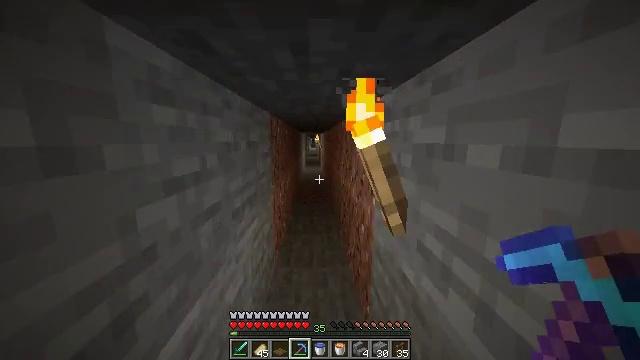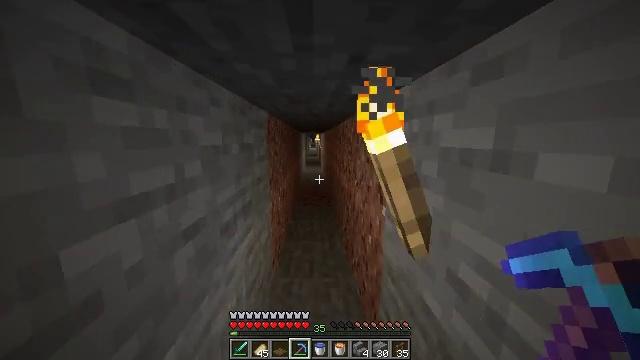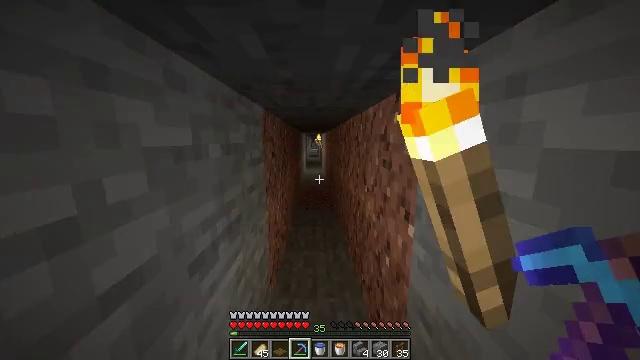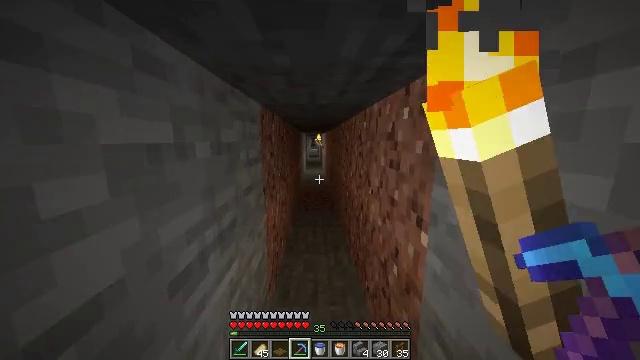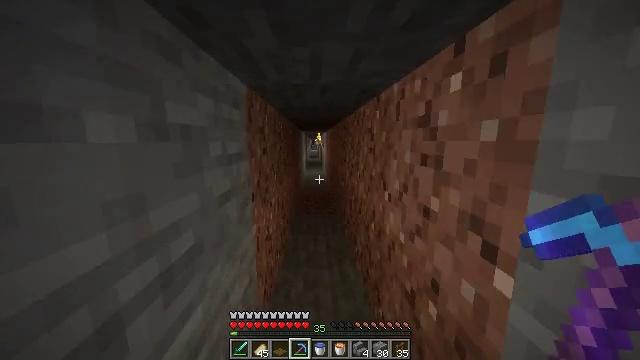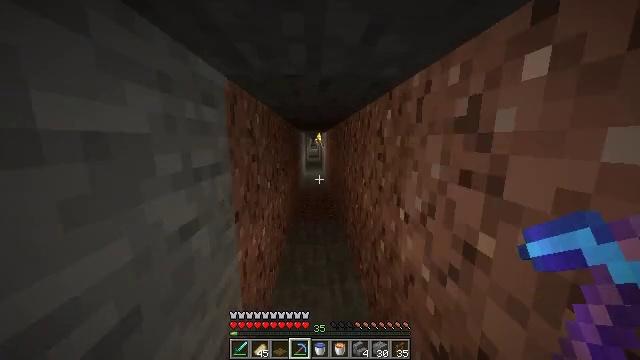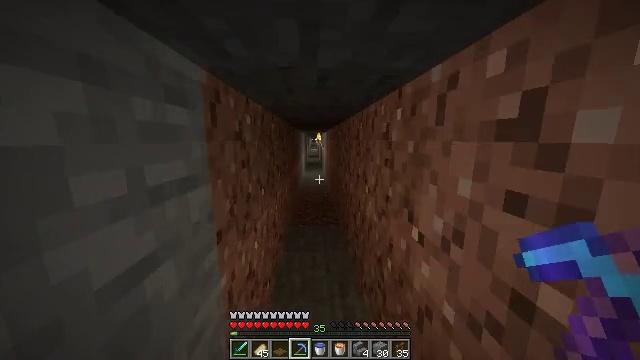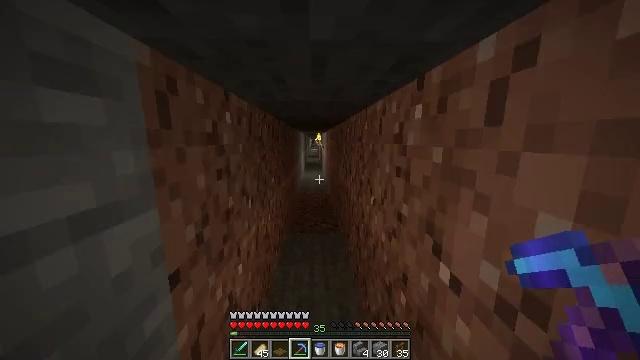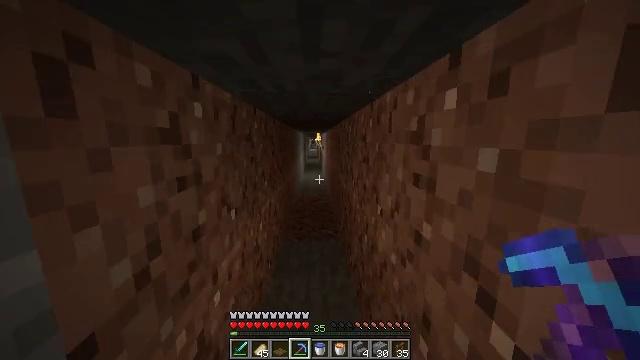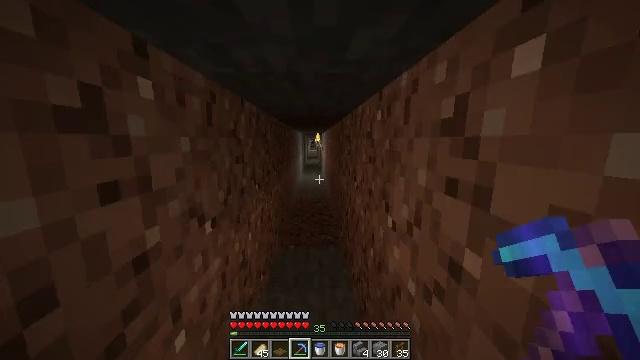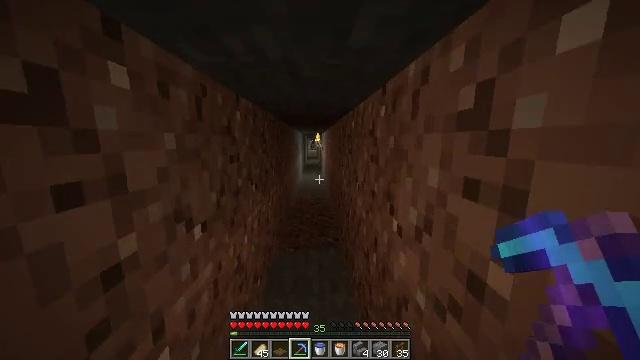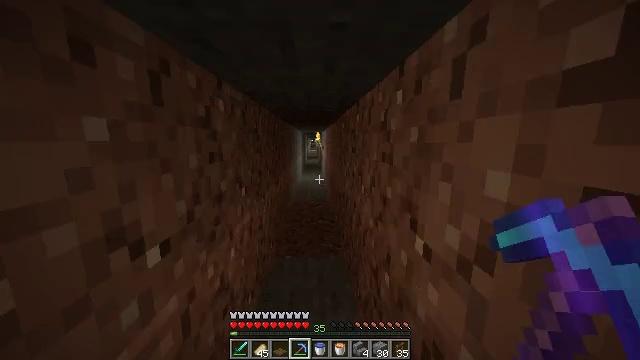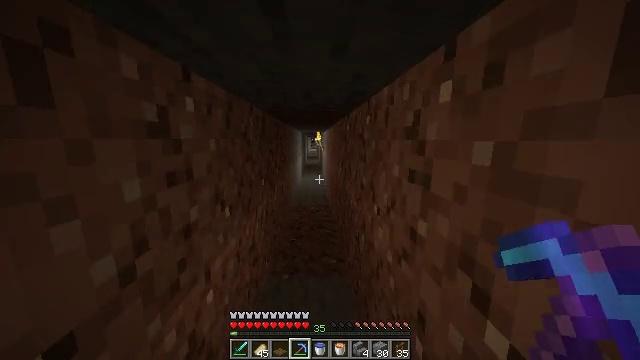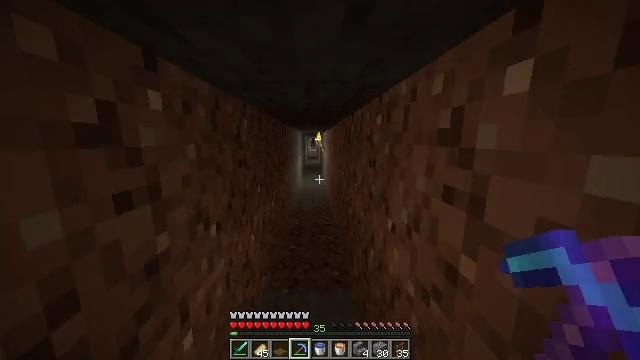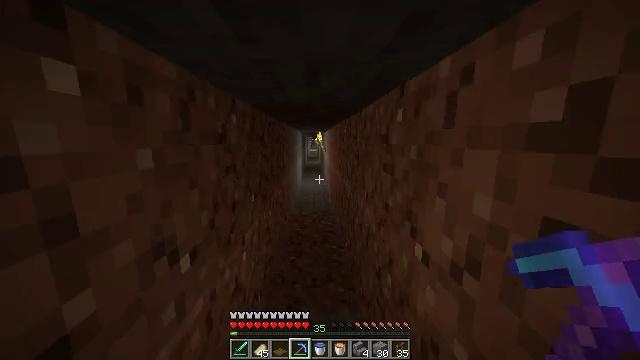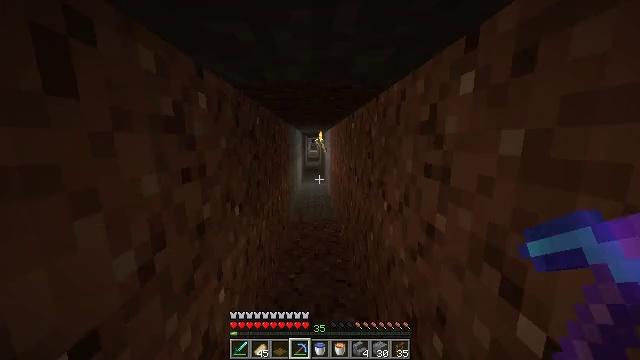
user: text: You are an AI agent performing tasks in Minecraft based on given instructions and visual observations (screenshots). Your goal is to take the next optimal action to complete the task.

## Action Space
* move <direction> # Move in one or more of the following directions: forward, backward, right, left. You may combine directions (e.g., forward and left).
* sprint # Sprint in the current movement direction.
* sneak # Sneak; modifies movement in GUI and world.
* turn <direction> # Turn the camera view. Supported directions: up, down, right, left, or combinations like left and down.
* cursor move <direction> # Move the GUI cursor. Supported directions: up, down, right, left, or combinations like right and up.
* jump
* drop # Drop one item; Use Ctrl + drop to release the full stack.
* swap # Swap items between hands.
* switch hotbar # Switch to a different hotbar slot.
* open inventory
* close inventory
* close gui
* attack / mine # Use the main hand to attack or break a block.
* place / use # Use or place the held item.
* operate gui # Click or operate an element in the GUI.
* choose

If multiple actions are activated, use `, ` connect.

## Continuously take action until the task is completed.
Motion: motion action
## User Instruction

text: Combine iron ingot and flint in the crafting table to make flint and steel.
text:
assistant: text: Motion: move forward, sprint
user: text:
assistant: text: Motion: move forward, sprint
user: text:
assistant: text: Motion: move forward
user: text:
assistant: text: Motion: move forward
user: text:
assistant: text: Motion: move forward, sprint
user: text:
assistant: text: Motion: move forward, sprint
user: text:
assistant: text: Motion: move forward, sprint
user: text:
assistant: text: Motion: move forward
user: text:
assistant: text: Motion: move forward
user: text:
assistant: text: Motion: move forward, sprint
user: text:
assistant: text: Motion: move forward, sprint
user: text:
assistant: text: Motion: move forward, sprint
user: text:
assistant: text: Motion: move forward, sprint
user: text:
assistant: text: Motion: move forward
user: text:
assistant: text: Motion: move forward
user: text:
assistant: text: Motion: move forward, sprint
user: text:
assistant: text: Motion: move forward, sprint
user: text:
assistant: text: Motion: move forward, sprint
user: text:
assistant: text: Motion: move forward, sprint
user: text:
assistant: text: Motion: move forward
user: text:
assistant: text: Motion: move forward
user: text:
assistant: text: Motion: move forward, sprint
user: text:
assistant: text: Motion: move forward, sprint
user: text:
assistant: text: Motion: move forward, sprint
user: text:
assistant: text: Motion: move forward, sprint
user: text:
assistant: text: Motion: move forward
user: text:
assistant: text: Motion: move forward
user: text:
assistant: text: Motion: move forward
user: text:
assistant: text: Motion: move forward
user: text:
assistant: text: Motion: move forward